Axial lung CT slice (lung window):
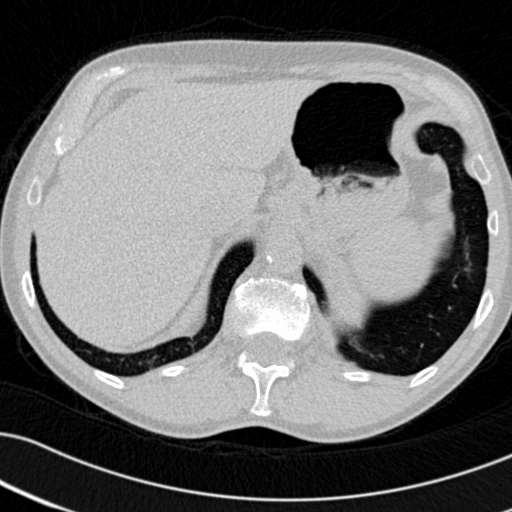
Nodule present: no